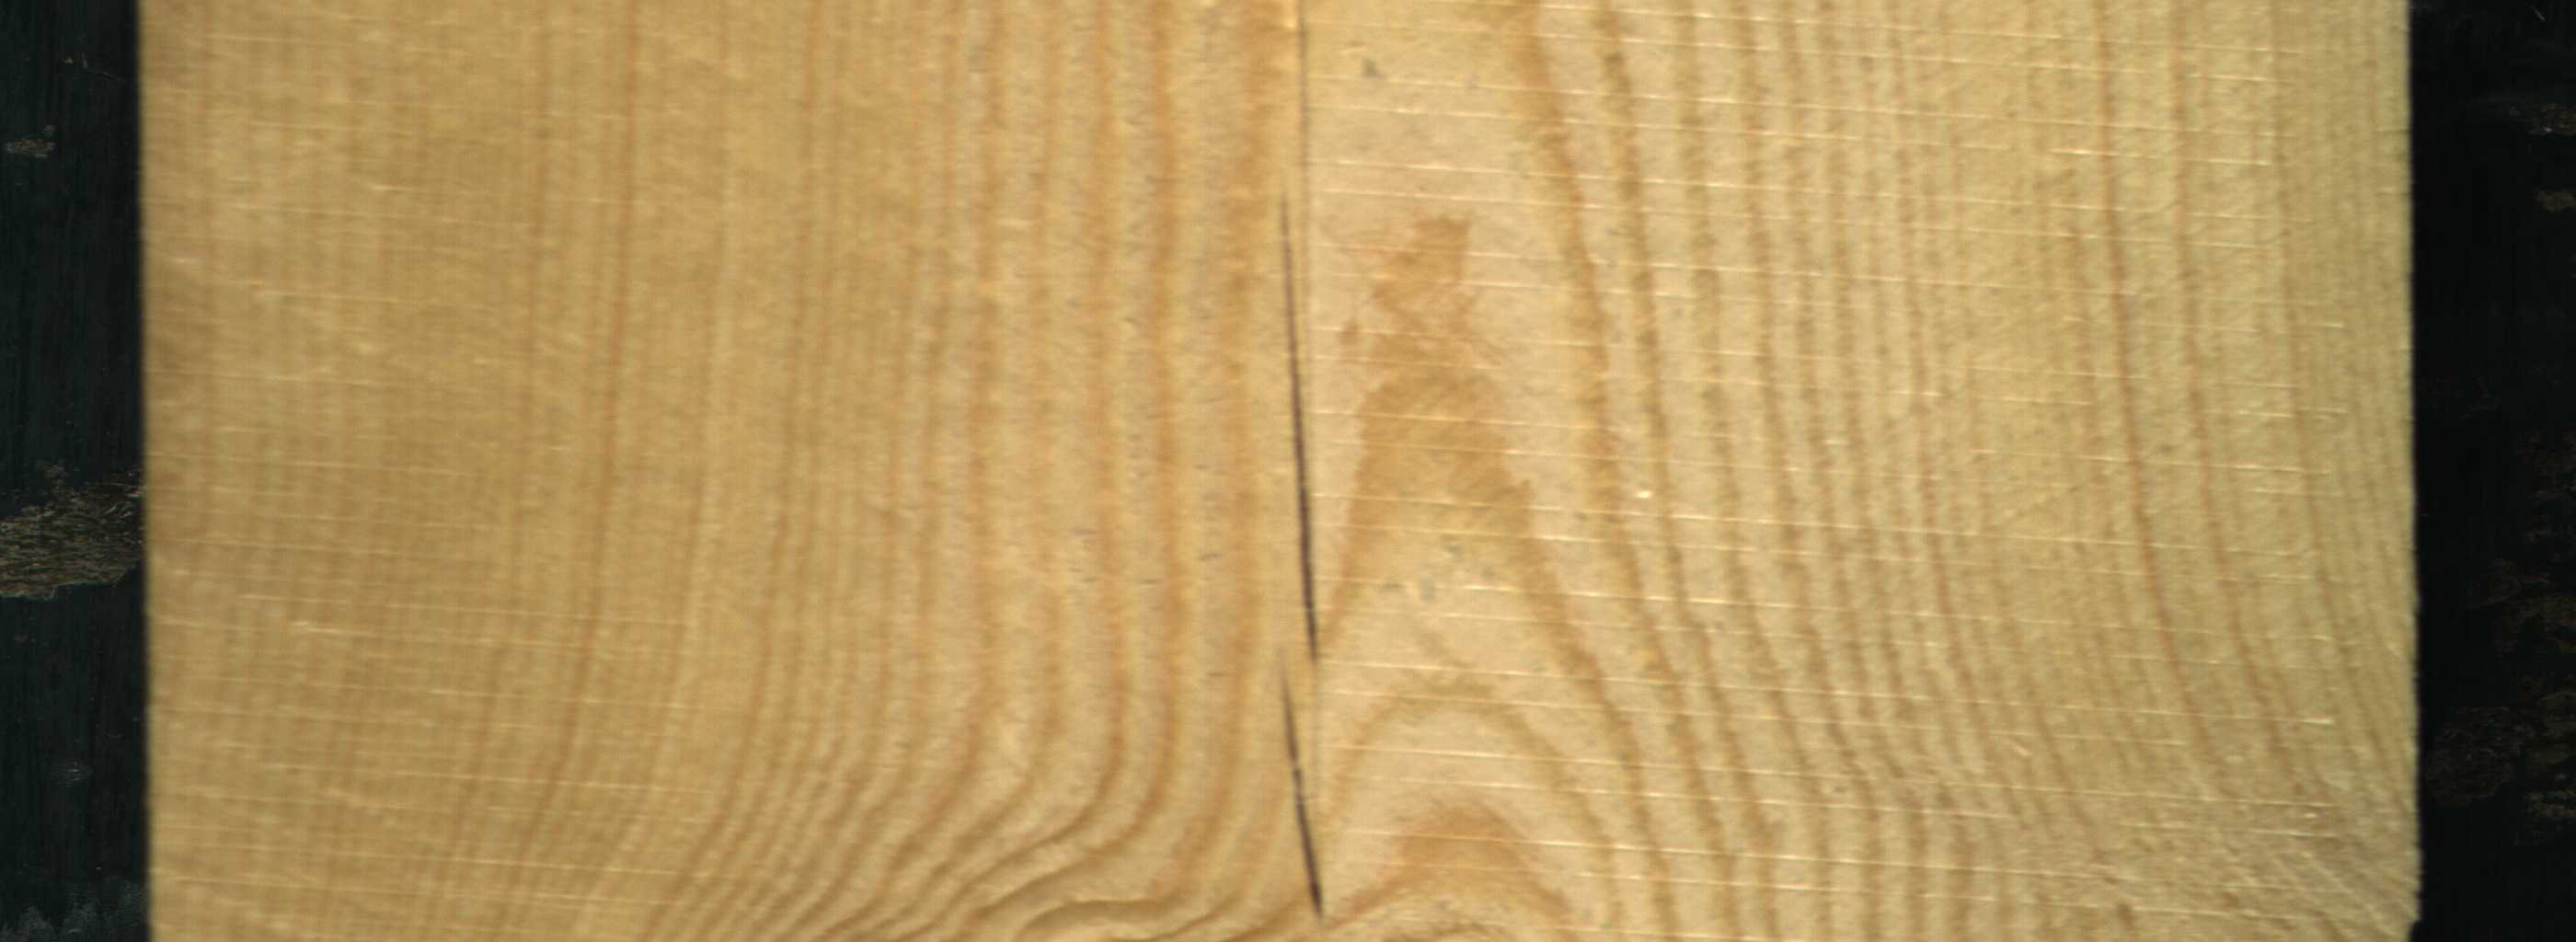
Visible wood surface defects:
Crack
Crack